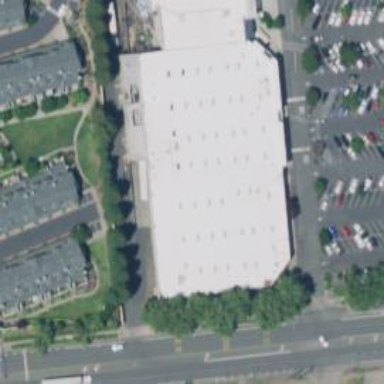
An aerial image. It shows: Supermarket located in building.